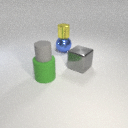
small gray rubber cylinder above large green rubber cylinder